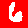
Digit: 6